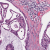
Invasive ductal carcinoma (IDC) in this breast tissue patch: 1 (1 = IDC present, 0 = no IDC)